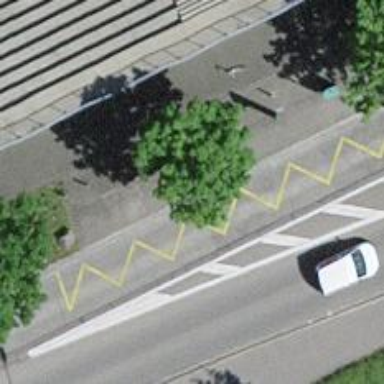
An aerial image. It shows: Bollard barrier.